Field crop: maize
Growth stage: 2
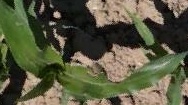
Species: maize